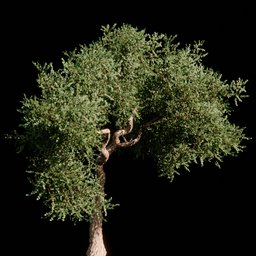
Label: nature